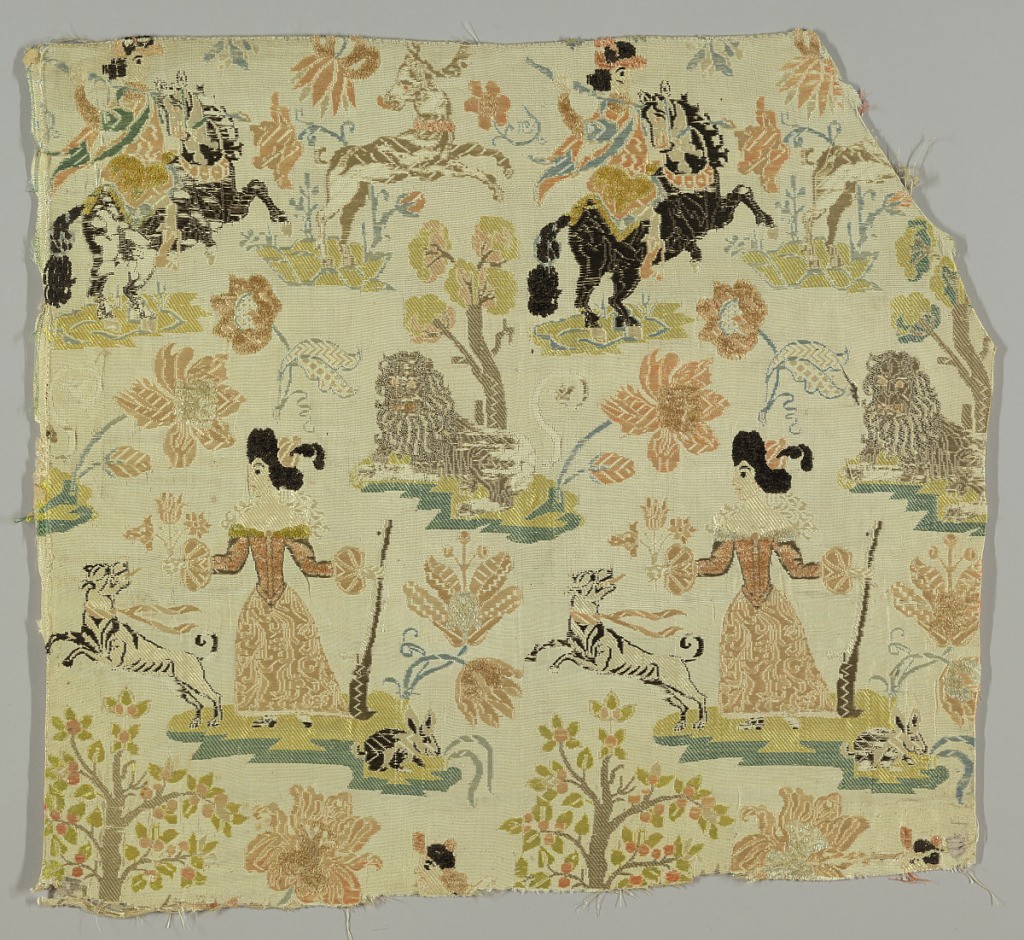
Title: Fragment
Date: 17th century
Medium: silk, metallics Technique: woven
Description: Hunting scenes including a man mounted on horseback in one row, and a woman holding gun in another.